Question:
How would I position JTextFields and JTextArea like this without using a GUI builder or MiG Layout or something like that, is it possible?
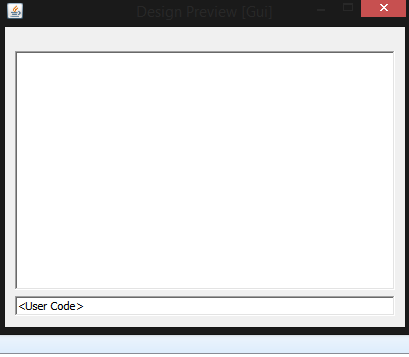
Answer: Use a 'BorderLayout'. Add the scroll pane containing the text area to the 'CENTER'. Add the text field to the 'PAGE_END'.
Read the section from the Swing tutorial on <URL> for more information and working examples.